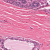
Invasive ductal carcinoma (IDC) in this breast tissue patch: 0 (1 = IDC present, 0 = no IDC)